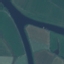
Land use / land cover class: River